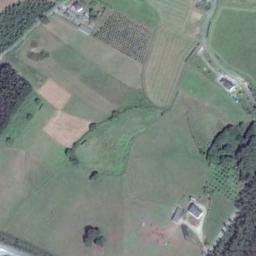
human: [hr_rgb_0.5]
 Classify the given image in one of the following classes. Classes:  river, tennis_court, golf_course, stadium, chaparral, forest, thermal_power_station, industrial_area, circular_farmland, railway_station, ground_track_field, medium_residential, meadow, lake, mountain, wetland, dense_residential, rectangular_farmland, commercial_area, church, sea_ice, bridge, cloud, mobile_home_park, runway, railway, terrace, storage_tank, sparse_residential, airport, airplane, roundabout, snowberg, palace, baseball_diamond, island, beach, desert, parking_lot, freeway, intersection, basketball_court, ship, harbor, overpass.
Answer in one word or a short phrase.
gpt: rectangular_farmland